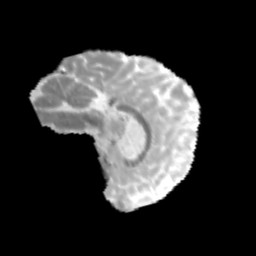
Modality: MD
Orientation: sagittal
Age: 13
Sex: male
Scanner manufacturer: siemens
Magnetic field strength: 3 T
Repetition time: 3.8 s
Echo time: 0.07 s